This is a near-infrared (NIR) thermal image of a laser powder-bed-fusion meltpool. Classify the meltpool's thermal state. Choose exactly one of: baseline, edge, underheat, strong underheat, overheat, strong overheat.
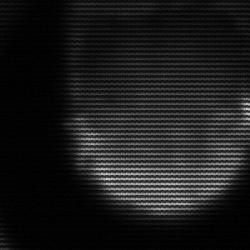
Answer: edge